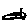
Label: car